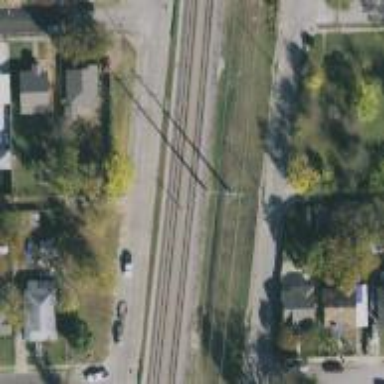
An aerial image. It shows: Power pole.